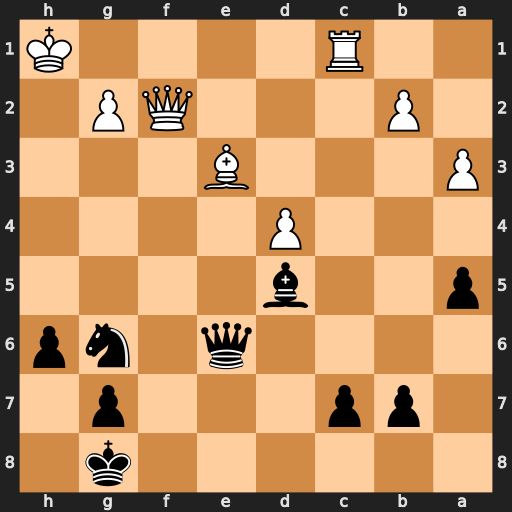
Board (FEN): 6k1/1pp3p1/4q1np/p2b4/3P4/P3B3/1P3QP1/2R4K
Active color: b
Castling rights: -
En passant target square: -
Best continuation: Qh3+ Kg1 Bxg2